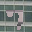
Label: 7